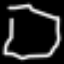
Label: octagon